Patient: sex M, age 74
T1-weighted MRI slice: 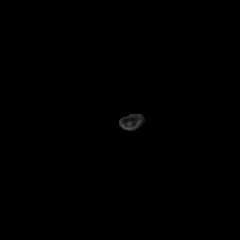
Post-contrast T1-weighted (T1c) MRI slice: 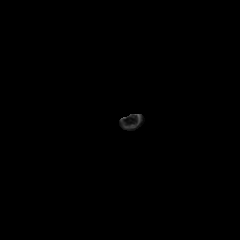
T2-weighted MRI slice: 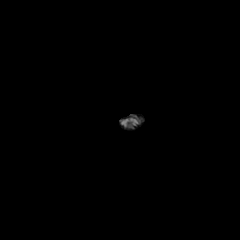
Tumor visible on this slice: no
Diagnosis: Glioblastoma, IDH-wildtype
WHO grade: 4